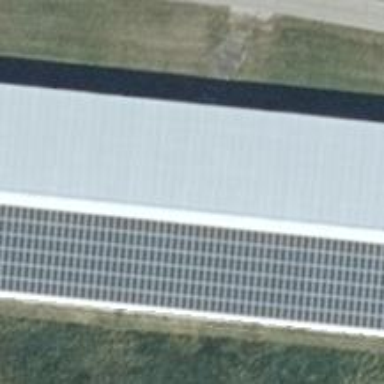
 generating electricity through photovoltaic methods."